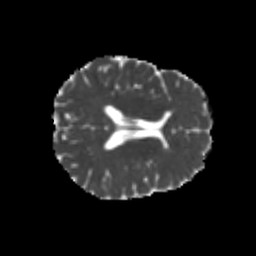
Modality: MD
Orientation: axial
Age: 21
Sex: female
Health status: healthy
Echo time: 0.074 s